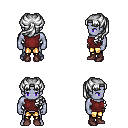
a pixel art fantasy rpg character, male body template, dark elf, purple skin, maroon sleeveless shirt, gold greaves, white princess hairstyle, maroon shoes, four views (front, back, left, right), 2x2 character sprite sheet, small pixel art, hard edges, no anti-aliasing